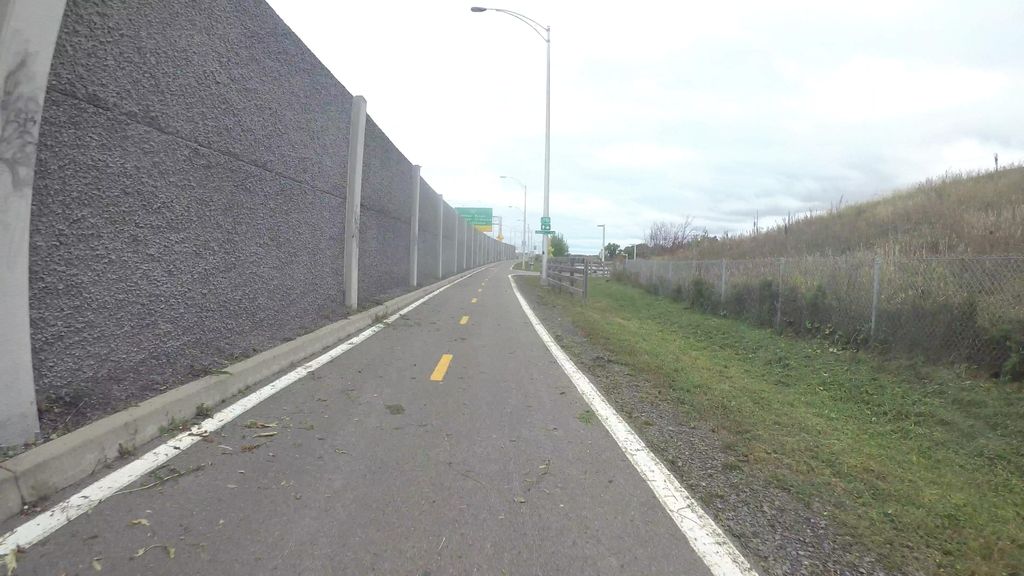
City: montreal